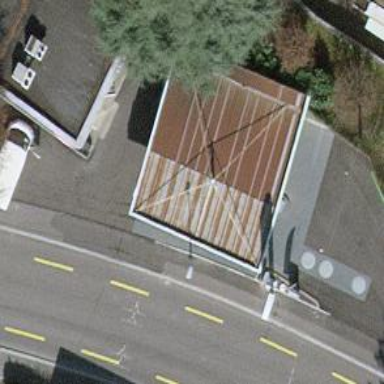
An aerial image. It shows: Fuel station.